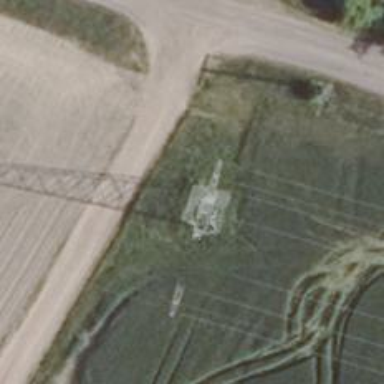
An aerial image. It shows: Power line in the image.